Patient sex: F
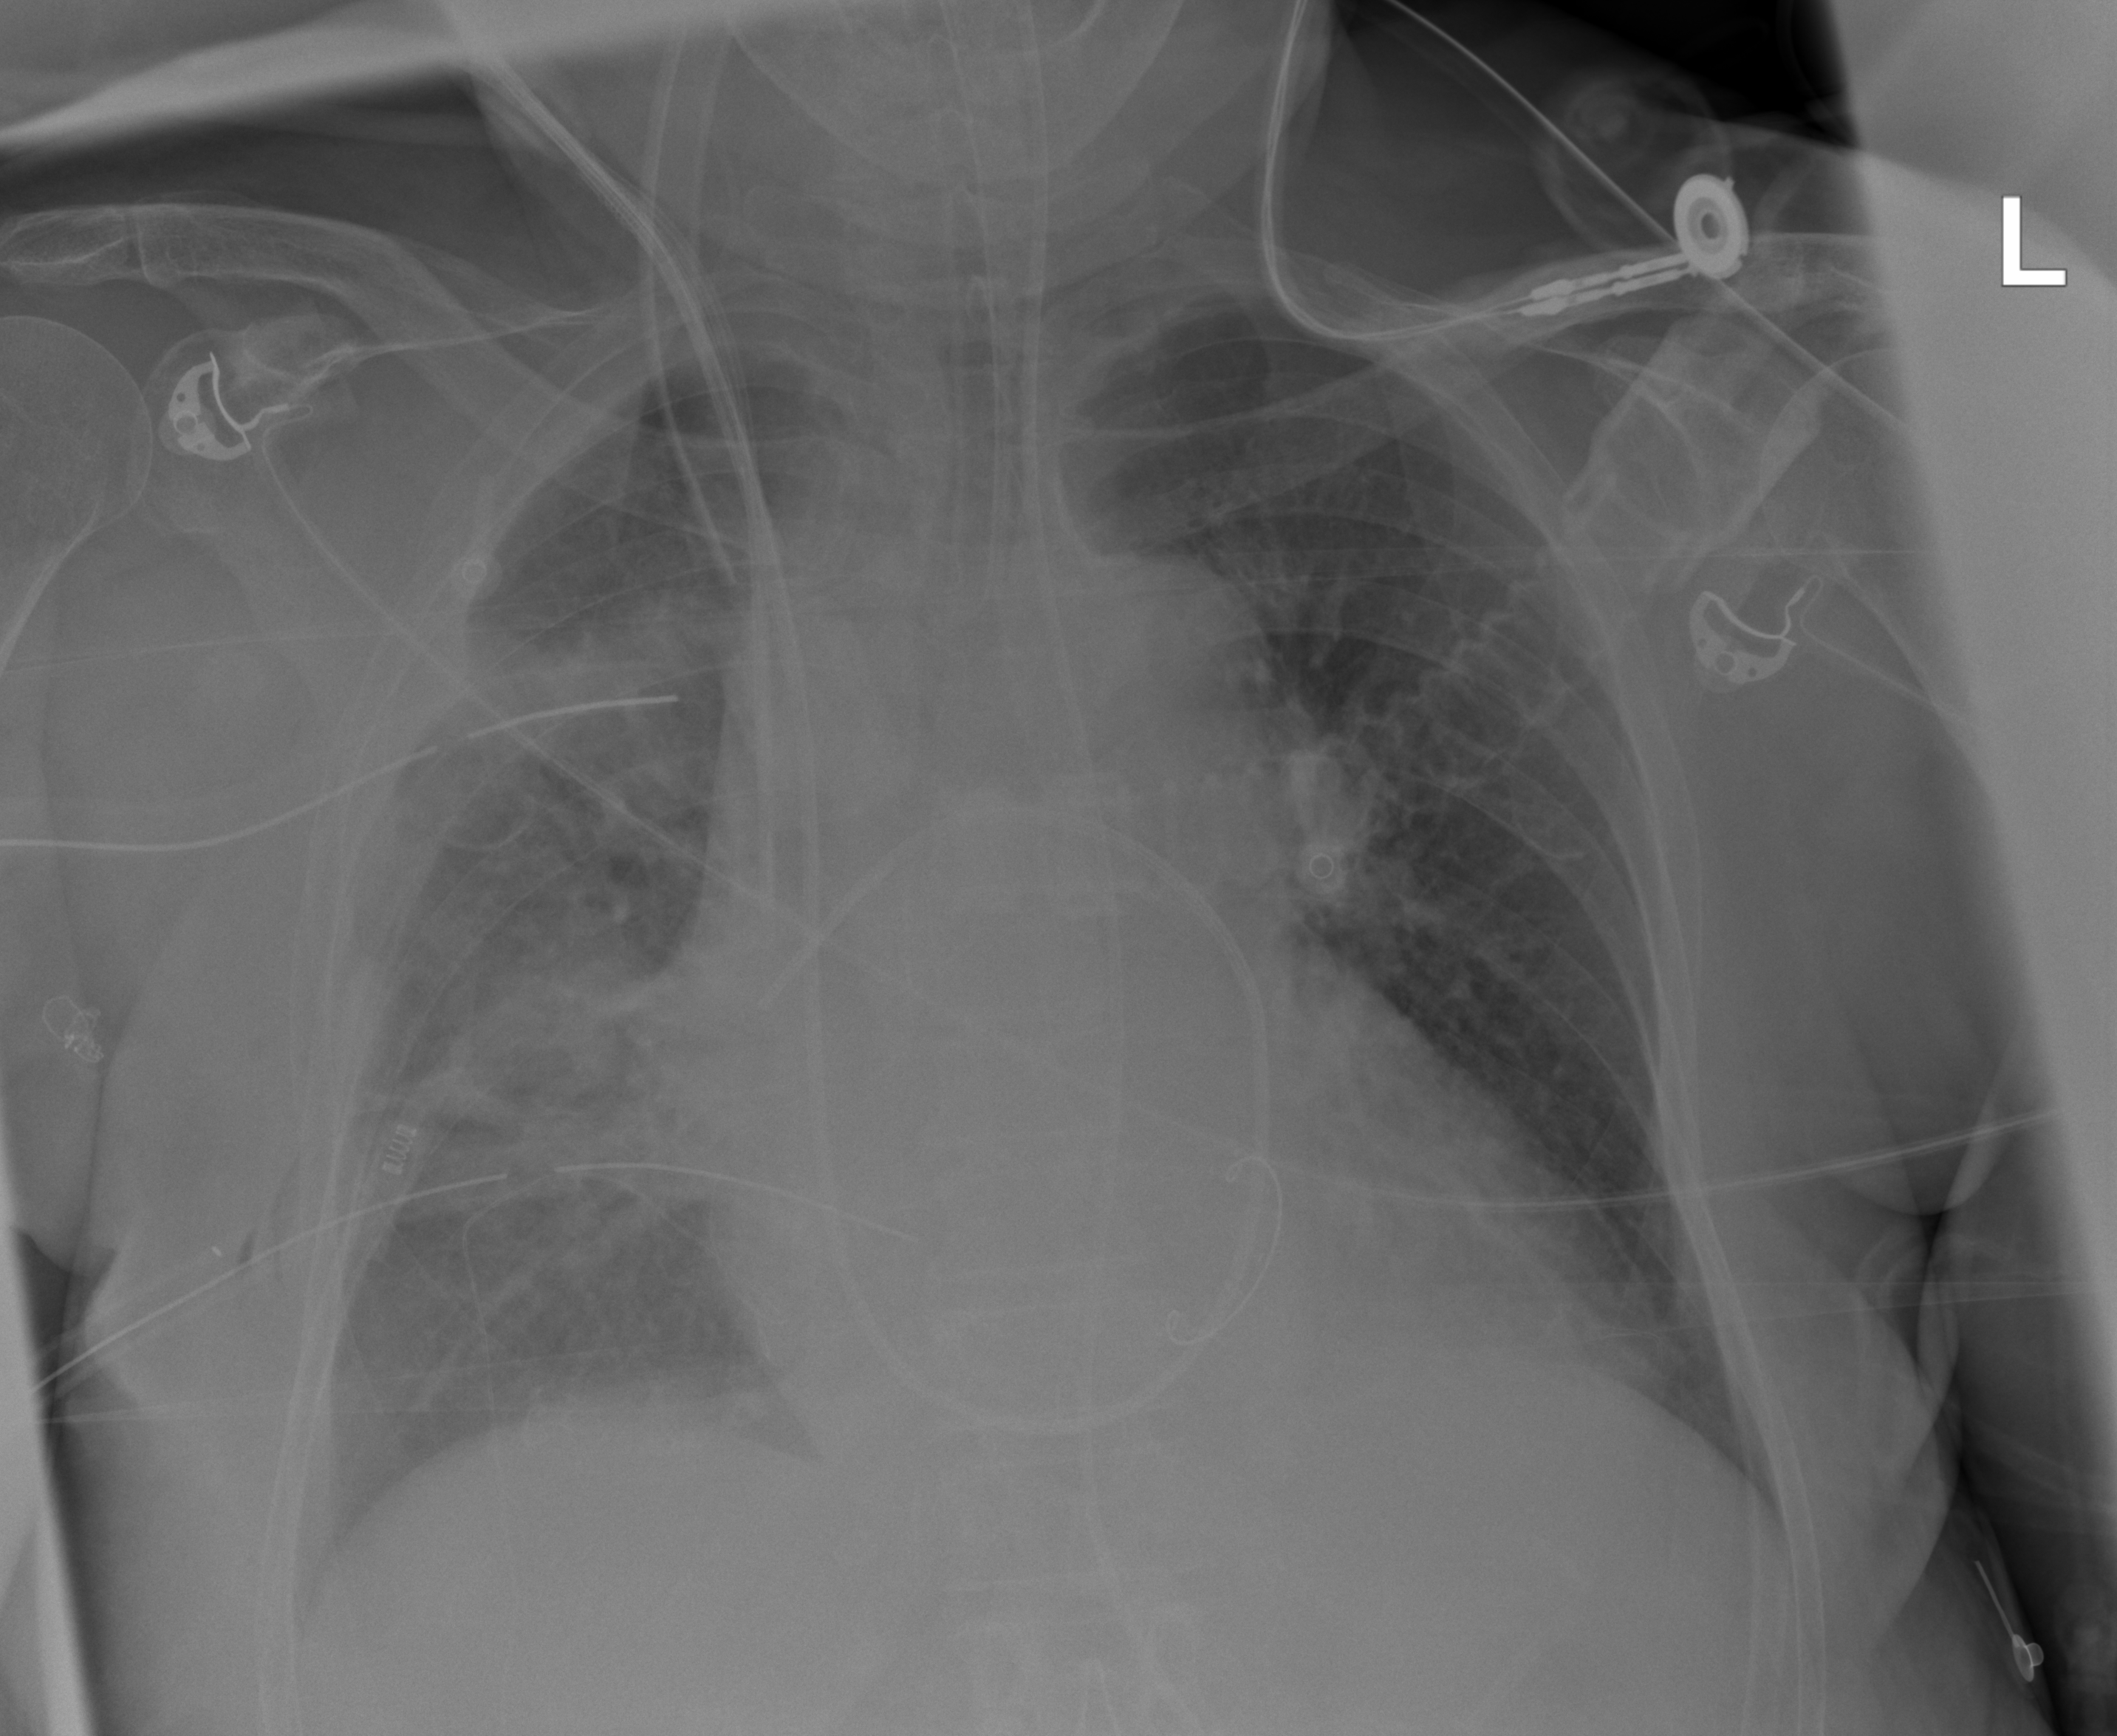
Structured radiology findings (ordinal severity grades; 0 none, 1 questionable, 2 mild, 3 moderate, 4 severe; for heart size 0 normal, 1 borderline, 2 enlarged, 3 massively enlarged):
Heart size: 2
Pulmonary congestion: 1
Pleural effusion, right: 0
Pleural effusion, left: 0
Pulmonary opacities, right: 3
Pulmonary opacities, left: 0
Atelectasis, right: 2
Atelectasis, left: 0